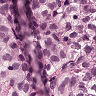
Metastatic tissue present: yes